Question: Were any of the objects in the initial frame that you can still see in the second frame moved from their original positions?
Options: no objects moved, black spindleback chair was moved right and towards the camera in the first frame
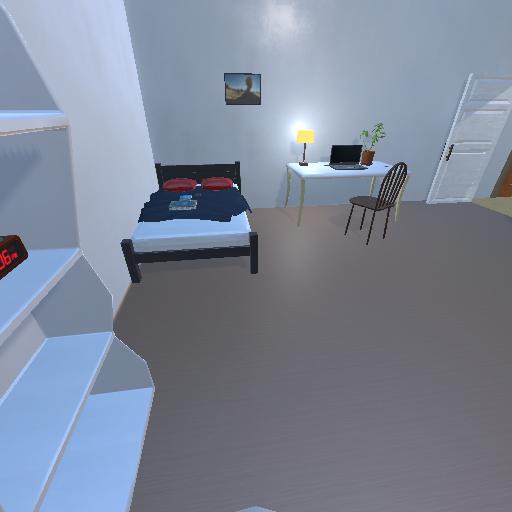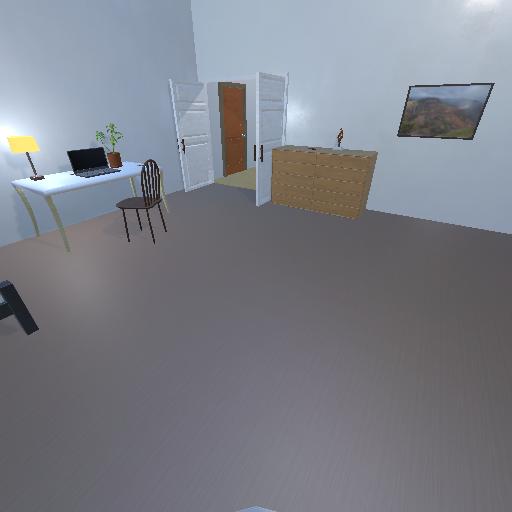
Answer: no objects moved